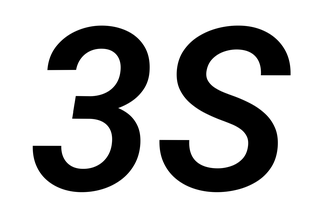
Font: Roboto-Italic_SemiBold_Italic